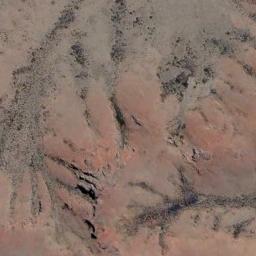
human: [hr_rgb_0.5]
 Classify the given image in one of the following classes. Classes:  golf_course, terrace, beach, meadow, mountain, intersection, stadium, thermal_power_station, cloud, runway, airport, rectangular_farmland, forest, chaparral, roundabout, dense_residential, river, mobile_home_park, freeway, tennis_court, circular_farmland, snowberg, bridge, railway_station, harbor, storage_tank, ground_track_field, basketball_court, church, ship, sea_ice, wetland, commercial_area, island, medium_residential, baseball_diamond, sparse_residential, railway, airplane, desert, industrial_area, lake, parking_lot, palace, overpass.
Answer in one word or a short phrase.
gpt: desert